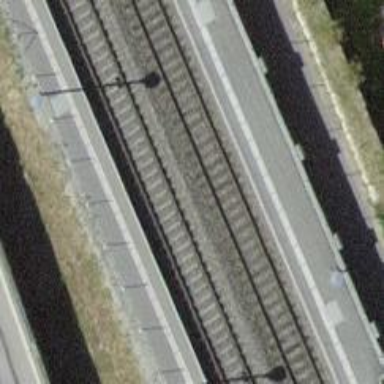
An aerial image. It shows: Railway switch.